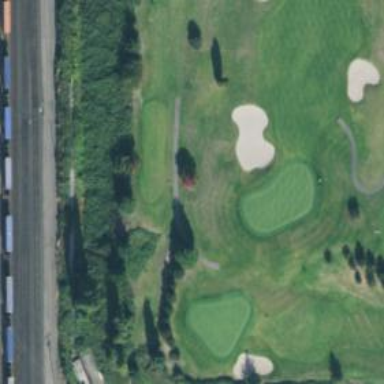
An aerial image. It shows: Path for golf carts.